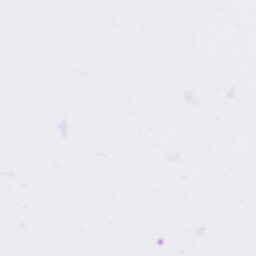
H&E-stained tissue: Tonsil